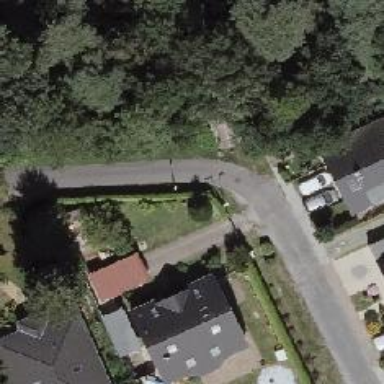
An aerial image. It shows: Smooth asphalt road in residential area.